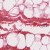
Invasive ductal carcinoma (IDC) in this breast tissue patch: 0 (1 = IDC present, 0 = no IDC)